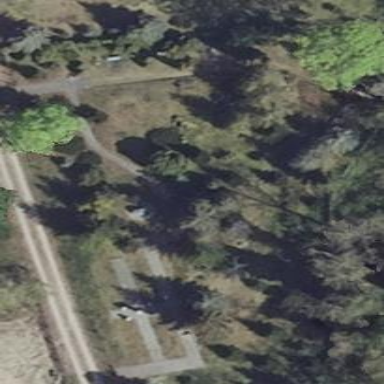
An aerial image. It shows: Cemetery.